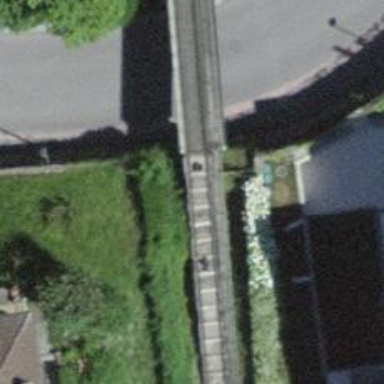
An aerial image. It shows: Funicular railway.